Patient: sex F, age 38
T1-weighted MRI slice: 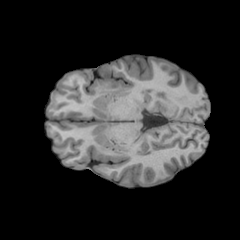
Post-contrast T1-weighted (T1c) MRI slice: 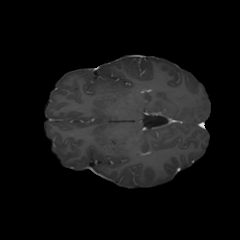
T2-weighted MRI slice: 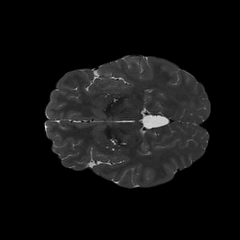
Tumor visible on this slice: yes
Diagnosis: Astrocytoma, IDH-mutant
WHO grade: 2